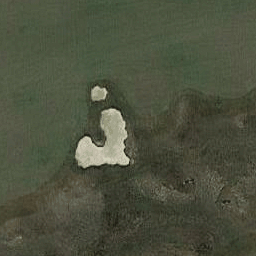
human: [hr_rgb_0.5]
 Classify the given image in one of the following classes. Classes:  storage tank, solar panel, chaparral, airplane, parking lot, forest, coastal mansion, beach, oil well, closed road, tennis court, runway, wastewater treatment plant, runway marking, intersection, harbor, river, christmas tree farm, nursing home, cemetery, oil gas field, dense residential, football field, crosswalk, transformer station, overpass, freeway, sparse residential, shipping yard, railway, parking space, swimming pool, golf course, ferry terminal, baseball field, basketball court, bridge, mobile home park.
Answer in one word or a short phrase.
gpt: golf course